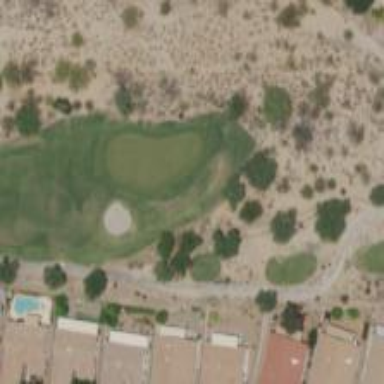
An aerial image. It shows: View of golf hole.